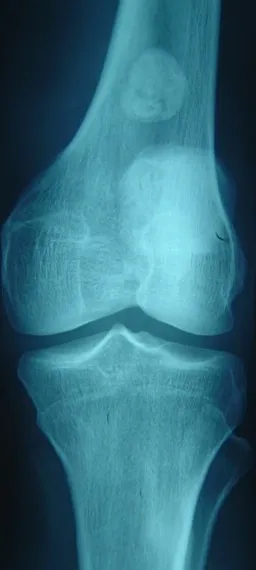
Frontal plain radiograph showing a solitary calcification on the left knee.
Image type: radiology (x_ray)